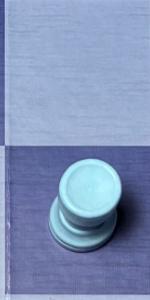
Label: Rook_White